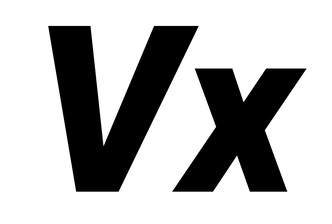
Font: Roboto-Italic_Black_Italic